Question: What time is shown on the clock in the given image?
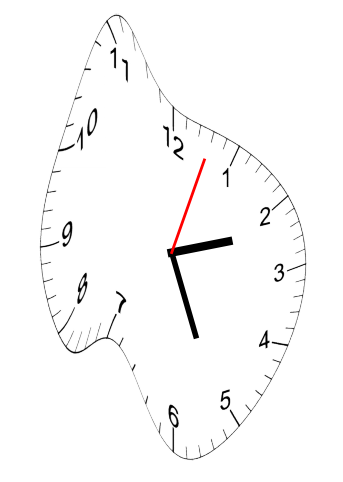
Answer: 02:26:03